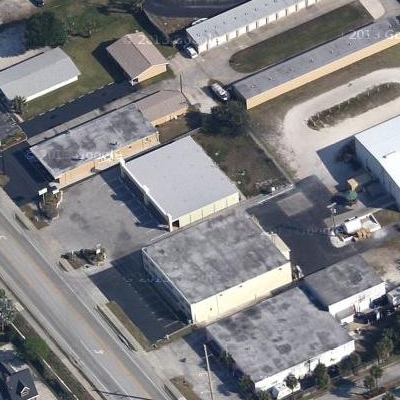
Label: Industry